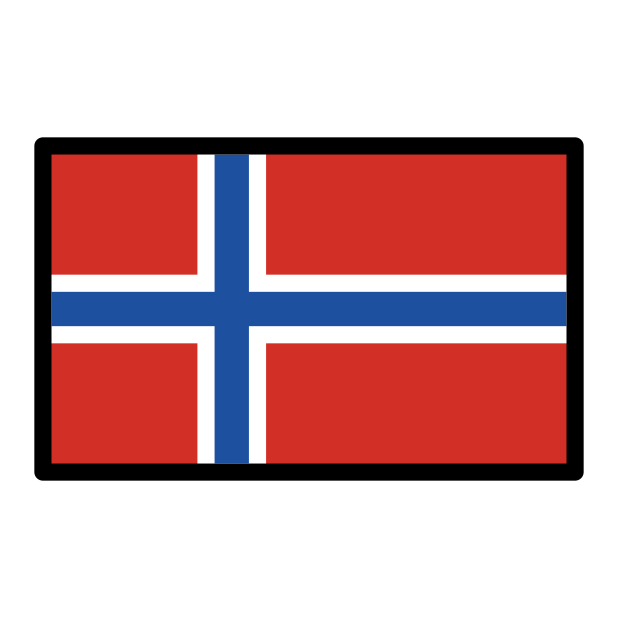
flag: Norway